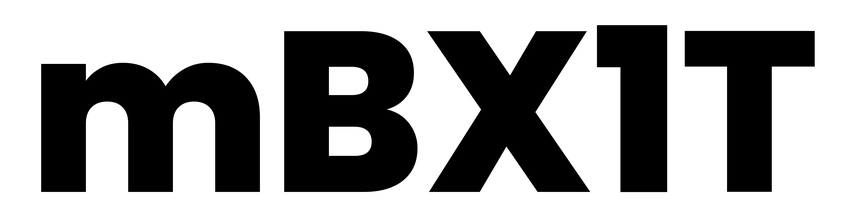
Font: Poppins-ExtraBold